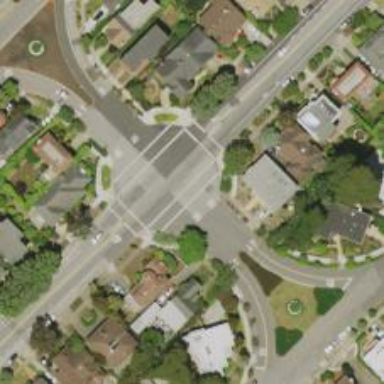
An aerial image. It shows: Marked uncontrolled road crossing.